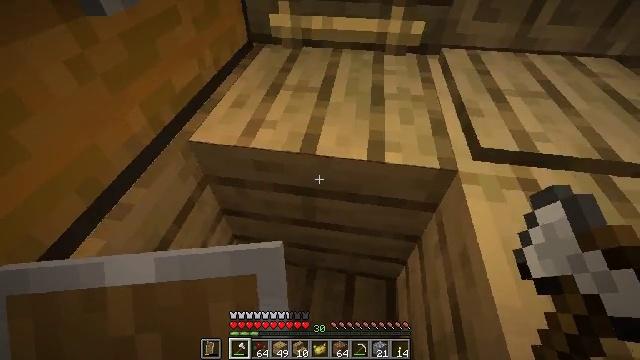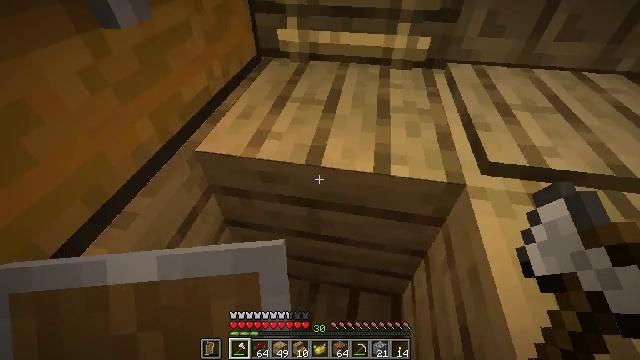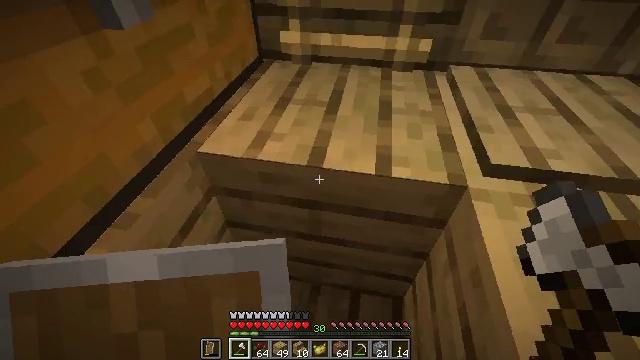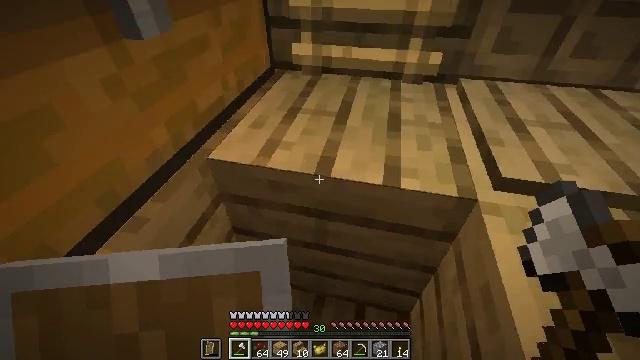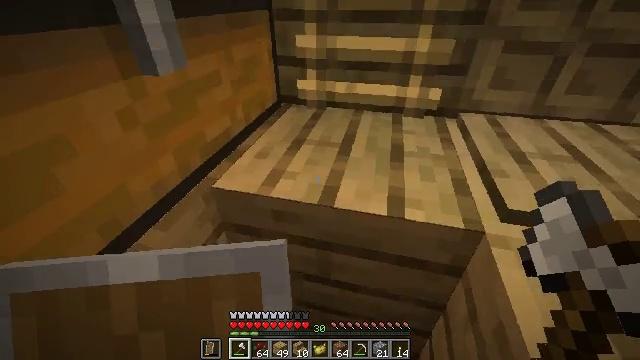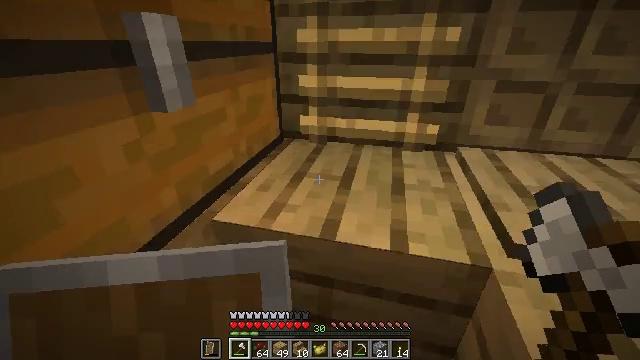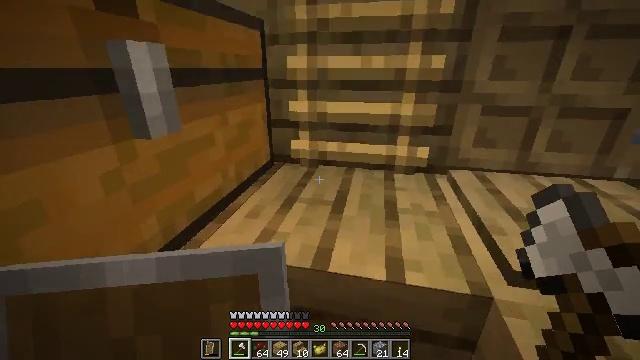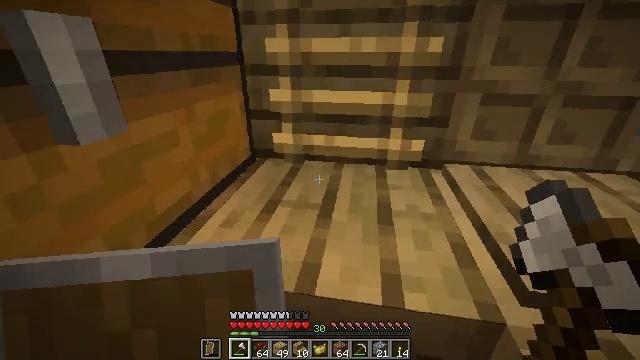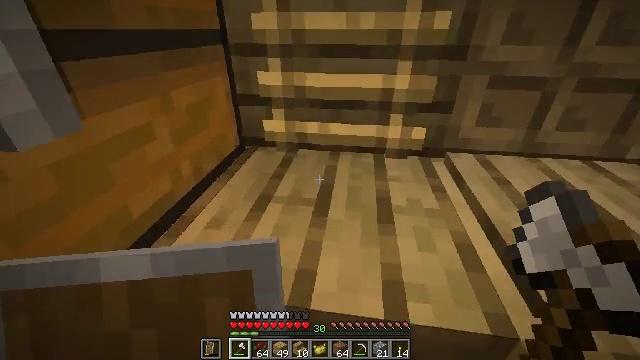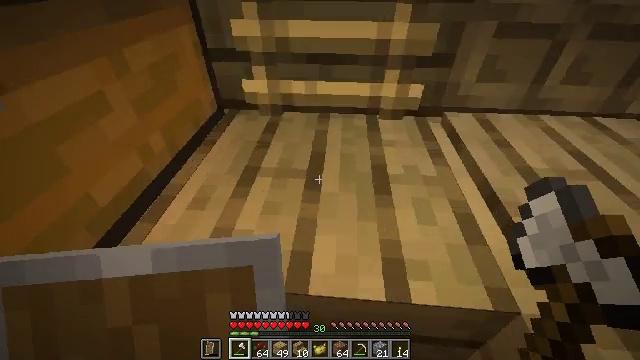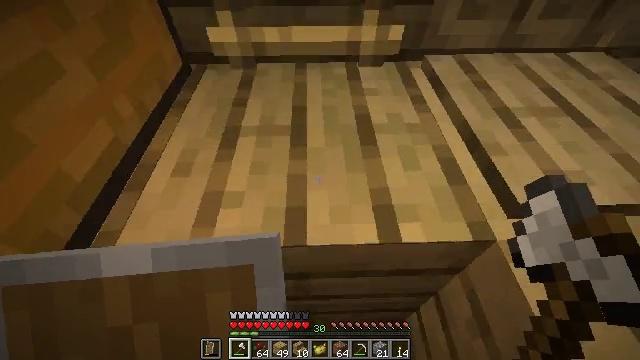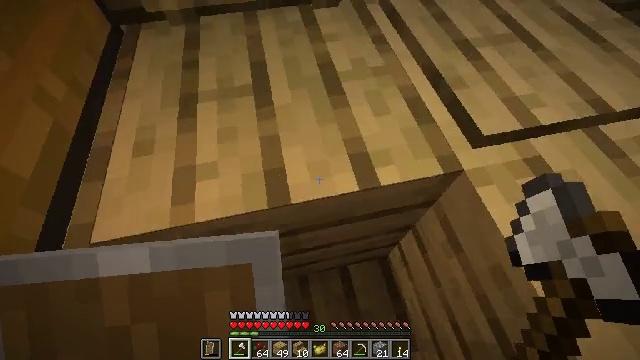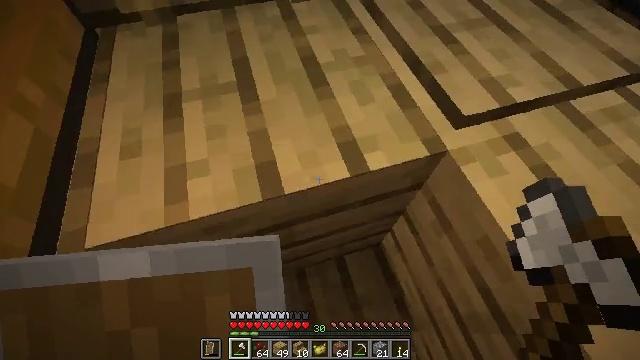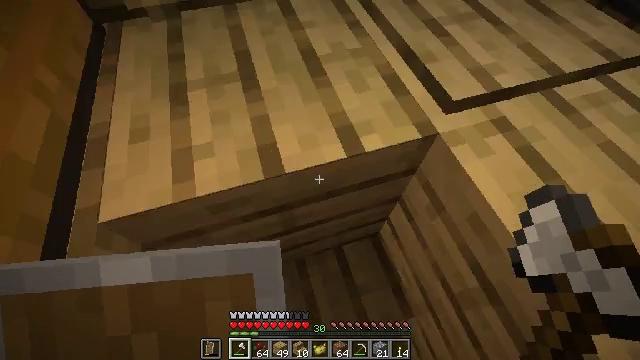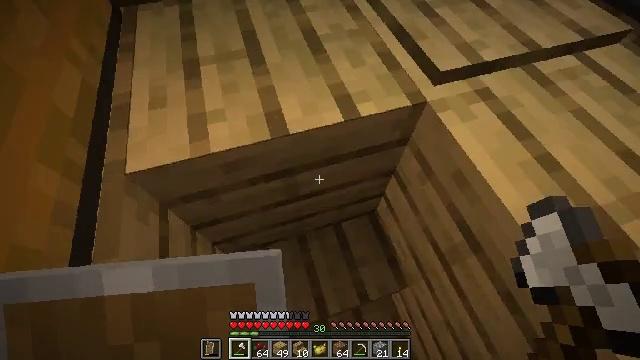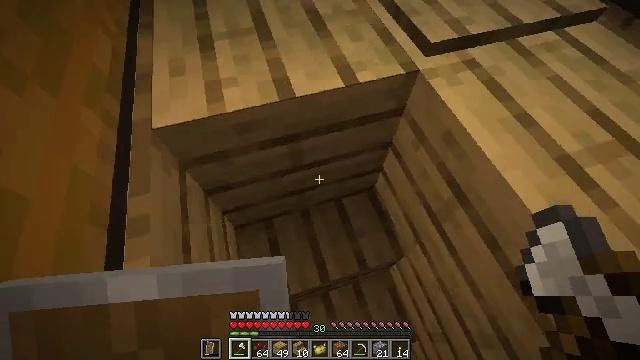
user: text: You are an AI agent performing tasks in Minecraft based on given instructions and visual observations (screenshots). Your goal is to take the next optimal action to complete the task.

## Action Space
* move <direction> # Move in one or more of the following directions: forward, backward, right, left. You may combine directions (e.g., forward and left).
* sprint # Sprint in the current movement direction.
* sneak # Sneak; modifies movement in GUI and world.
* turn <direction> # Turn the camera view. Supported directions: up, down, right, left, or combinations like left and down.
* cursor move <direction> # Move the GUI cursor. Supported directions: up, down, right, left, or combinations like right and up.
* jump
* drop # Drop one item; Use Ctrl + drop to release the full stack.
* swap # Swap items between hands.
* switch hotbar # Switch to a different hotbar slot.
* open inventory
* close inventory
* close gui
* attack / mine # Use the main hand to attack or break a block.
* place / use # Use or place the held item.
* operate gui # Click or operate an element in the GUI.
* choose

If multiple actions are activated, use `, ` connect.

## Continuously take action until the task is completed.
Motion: motion action
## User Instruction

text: Break the bookshelf for books.
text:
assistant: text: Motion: turn left and up
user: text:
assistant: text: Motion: no_op
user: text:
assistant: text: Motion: turn left and up
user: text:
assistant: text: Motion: turn up
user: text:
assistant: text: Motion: turn up
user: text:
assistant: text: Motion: move forward, turn right and up
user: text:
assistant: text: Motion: move forward, turn right and down
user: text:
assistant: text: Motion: move forward, turn right and down
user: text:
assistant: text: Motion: move forward, turn right and down
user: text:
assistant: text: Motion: turn right and down
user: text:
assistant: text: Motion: turn right and down
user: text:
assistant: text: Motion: move back, turn right
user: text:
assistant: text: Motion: move back
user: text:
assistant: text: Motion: move back
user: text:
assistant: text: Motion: move back
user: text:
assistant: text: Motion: move back, turn left
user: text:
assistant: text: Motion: move back, turn right
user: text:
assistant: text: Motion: move back, turn right
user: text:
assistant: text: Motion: move back, turn right
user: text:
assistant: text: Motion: move back
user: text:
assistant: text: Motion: move back
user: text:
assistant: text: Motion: move back and move left
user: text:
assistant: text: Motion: move back and move left
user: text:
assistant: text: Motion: move back and move left, turn right
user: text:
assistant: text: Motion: move back and move left, turn right and up
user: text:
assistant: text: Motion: move back and move left, turn right and up
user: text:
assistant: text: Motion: move back and move left, turn right and up
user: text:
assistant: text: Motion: move back and move left, turn right
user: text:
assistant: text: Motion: move back and move right, turn right
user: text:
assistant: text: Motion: move back and move right, turn right